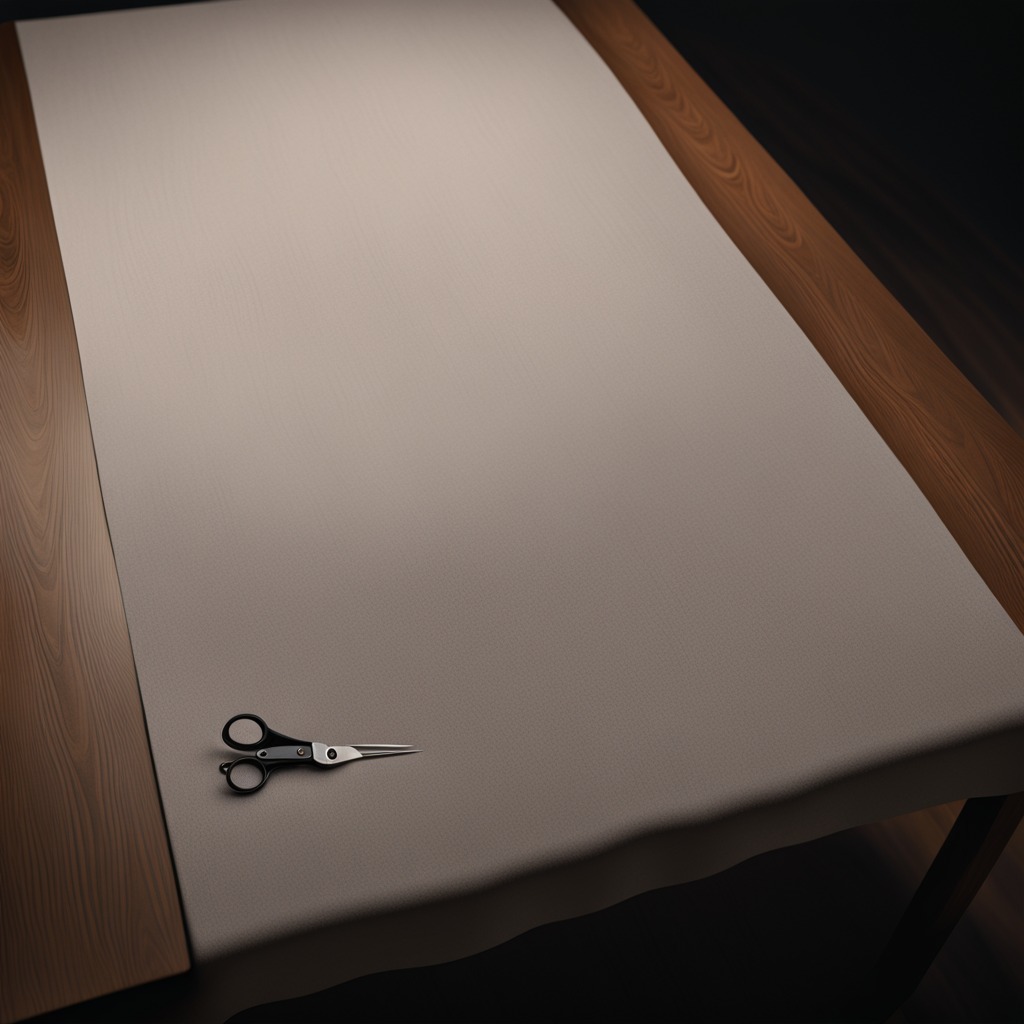
A scissor lying on a wooden table inside a workshop at night with soft shadows worn but beneath the cloth.